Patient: sex M, age 66
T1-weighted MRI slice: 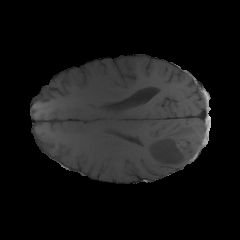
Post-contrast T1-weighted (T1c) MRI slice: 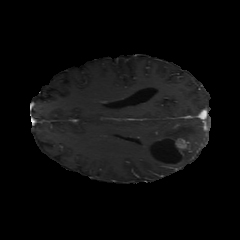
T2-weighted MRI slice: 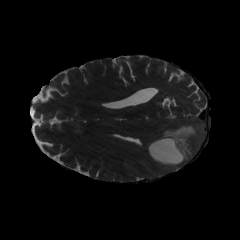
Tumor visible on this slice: yes
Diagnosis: Glioblastoma, IDH-wildtype
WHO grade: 4